Question: Is it possible to change the values of the variables in 'Manipulate'? Suppose I have a 'Manipulate' with two variables, 'x' and 'y' and we display the values. What I want to do is to make it in such a way that when I change the value of 'x', 'y' gets updated to 'x'*'x'. When I change the value of 'y', then 'x' gets updated to the square root of 'y'.
The other question is, can I have multiple panels in 'Manipulate'? I would like to have a white panel under each slider.
'''
Manipulate[
Row[{x, y}, " "],
Row[{
Control[{{x, 0, Style["x", "TI", 14]}, 0, 4 , Appearance -> "Labeled"}],
Control[{{y, 0, Style["y", "TI", 14]}, 0, 16, Appearance -> "Labeled"}]
}]
]
'''

In the above plot I have set 'x' to 3 and 'y' to 9. Again, I would like to move 'y' to say 4 and have 'x' to move to '2'. Similarly, I want to move 'x' to 4 and have 'y' move to 16.
Is is possible? or have I just encountered the chicken or the egg problem?
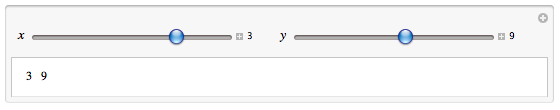
Answer: A bit hack-ish but to couple the sliders and get two panels, you could also do something like this
'''
Panel[DynamicModule[{x, y, width = 250},
Grid[{{
Labeled[Slider[Dynamic[x, (x = #; y = #^2) &], {0, 5}],
{Style["x", "TI", 14], Dynamic[x]}, {Left, Right}],
Labeled[Slider[Dynamic[y, (y = #; x = Sqrt[#]) &], {0, 25}],
{Style["y", "TI", 14], Dynamic[y]}, {Left, Right}]},
Framed[Pane[#, width, Alignment -> Center], FrameMargins -> 10,
Background -> White, FrameStyle -> {Gray}] & /@
{Row[{"x=", Dynamic[x]}], Row[{"y=", Dynamic[y]}]}}, Alignment -> Left]]]
'''